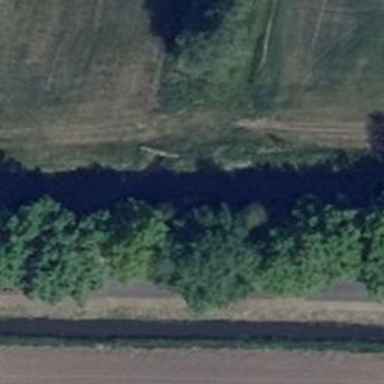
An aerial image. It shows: Row of deciduous broadleaved trees.